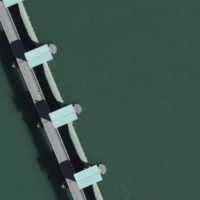
EUNIS habitat code: 15
Species observed at this site:
Chroicocephalus ridibundus
Phalacrocorax carbo
Corvus corone
Larus michahellis
Podiceps cristatus
Motacilla cinerea
Actitis hypoleucos
Fulica atra
Alopochen aegyptiaca
Anas platyrhynchos
Parus major